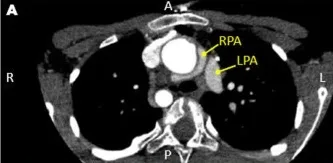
Views of the computed tomography imaging dataset. Including highlight of the position of the left and right pulmonary artery (LPA and RPA), showing the RPA wrapping around the aorta.
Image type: radiology (ct)